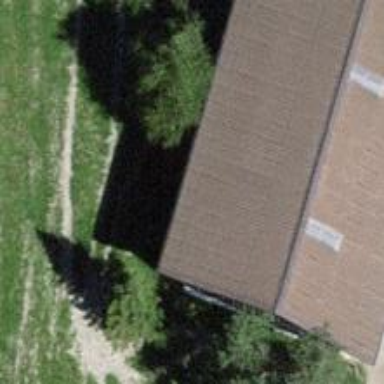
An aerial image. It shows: Barn.